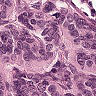
Metastatic tissue present: yes